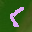
Label: 5